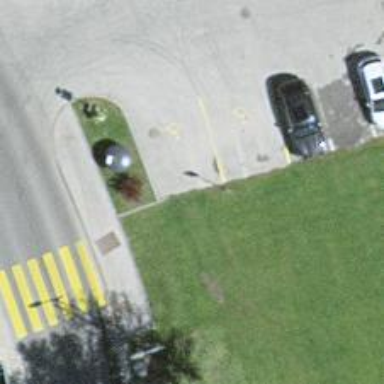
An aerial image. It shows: Charging station.